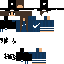
A female human skin with medium skin, wearing brown long hair dressed in a blue tshirt and black pants, featuring a closed mouth.